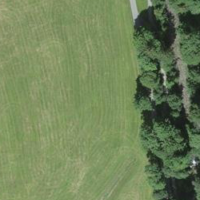
EUNIS habitat code: 24
Species observed at this site:
Sorbus aucuparia